Interaction volume radius: 5 \u00c5
Interaction volume height: 10 \u00c5
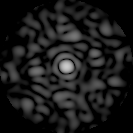
Disorder parameter: 0.7802